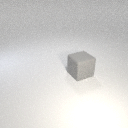
large gray rubber cube